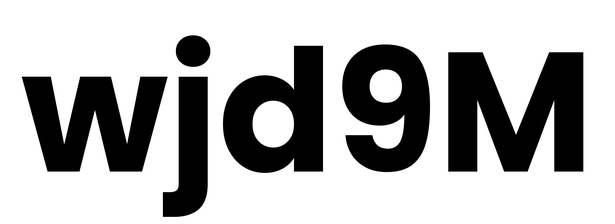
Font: Poppins-Bold